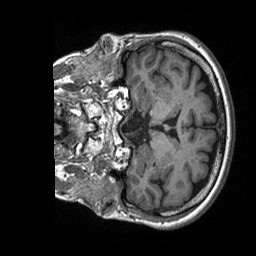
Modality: T1w
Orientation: coronal
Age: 61
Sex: female
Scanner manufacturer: siemens
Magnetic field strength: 3 T
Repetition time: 2.4 s
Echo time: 0.00226 s